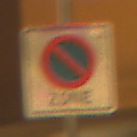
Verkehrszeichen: BeginnEingeschraenktesHalteverbotZone
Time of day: Night
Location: Outdoor (Urban)
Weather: Clear
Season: NotSpecified
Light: Artificial